Question: In my layout i have two views at bottom like this

color view and buttons view i want replace the button view after 5 seconds with color view ( button view hide) , if user press button i want display the button view at the same place , color view moves to top of button view .
how can i achieve this. please help me..
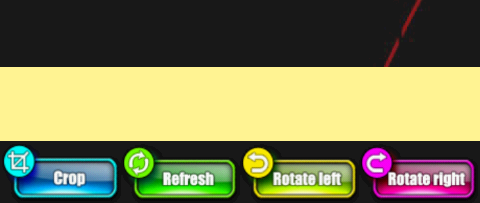
Answer: '''
new Handler().postDelayed(new Runnable() {
public void run() {
ButtonView.setVisibility(View.GONE);
}
}, 5000);
'''